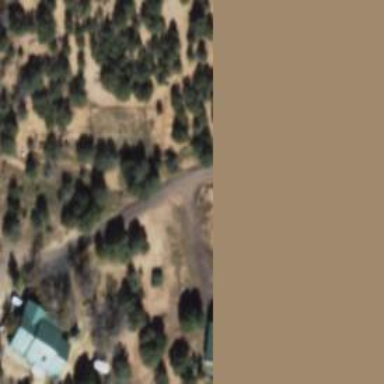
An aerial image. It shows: Driveway leading to service road.